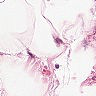
Metastatic tissue present: no